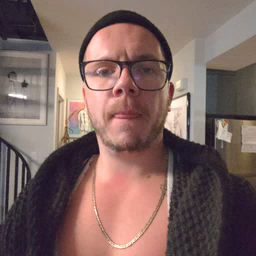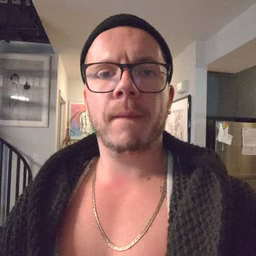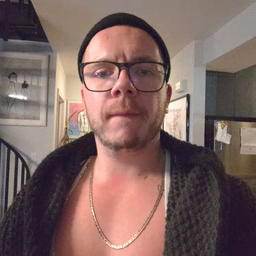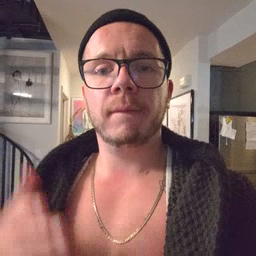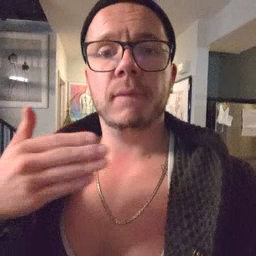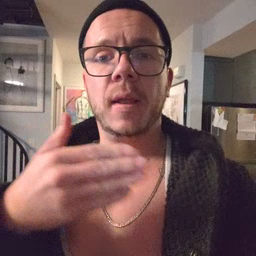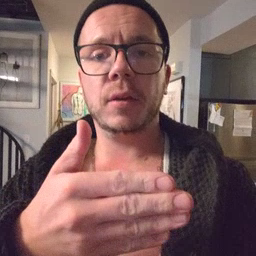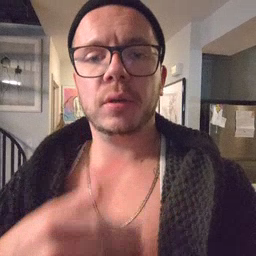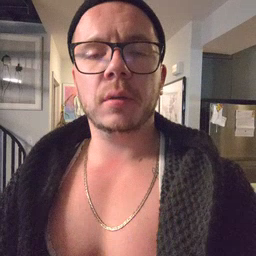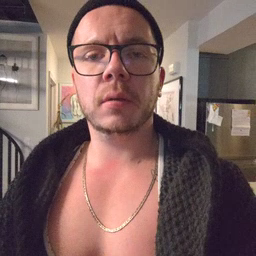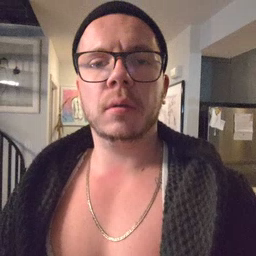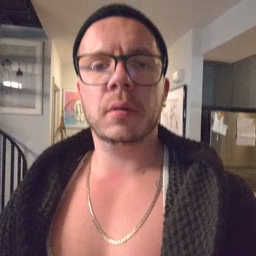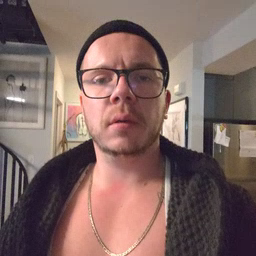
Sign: fish